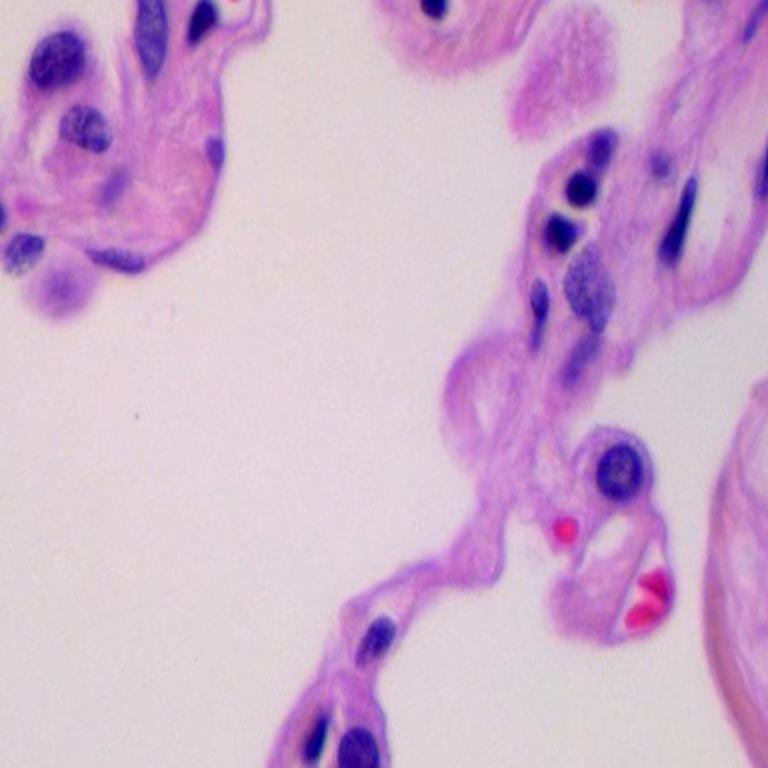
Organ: lung
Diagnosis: benign